Question: I'm using a 'JTable' to show some data. The user can only select entire rows of the 'JTable', not individual cells. Here's the code used to allow only rows selection:
'''
jTable1.setCellSelectionEnabled(false);
jTable1.setColumnSelectionEnabled(false);
jTable1.setRowSelectionAllowed(true);
jTable1.setSelectionMode(javax.swing.ListSelectionModel.SINGLE_SELECTION);
'''
But when a user selects a row the cell in that row gets outlined (first column / last row in the image below):

How Can I disable this outline?
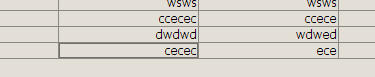
Answer: You could simply extend the 'DefaultTableCellRenderer' and pretend, from the UI's side, that the cell isn't "focused".
I removed the border by using the following renderer:
'''
private static class BorderLessTableCellRenderer extends DefaultTableCellRenderer {
private static final long serialVersionUID = 1L;
public Component getTableCellRendererComponent(
final JTable table,
final Object value,
final boolean isSelected,
final boolean hasFocus,
final int row,
final int col) {
final boolean showFocusedCellBorder = false; // change this to see the behavior change
final Component c = super.getTableCellRendererComponent(
table,
value,
isSelected,
showFocusedCellBorder && hasFocus, // shall obviously always evaluate to false in this example
row,
col
);
return c;
}
}
'''
You can set it on your JTable like this:
'''
table.setDefaultRenderer( Object.class, new BorderLessTableCellRenderer() );
'''
or, for Strings:
'''
table.setDefaultRenderer( String.class, new BorderLessTableCellRenderer() );
'''
It's a bit of an hack in that it's simply reusing the original renderer and pretending that the focused/selected cell isn't but it should get you started.